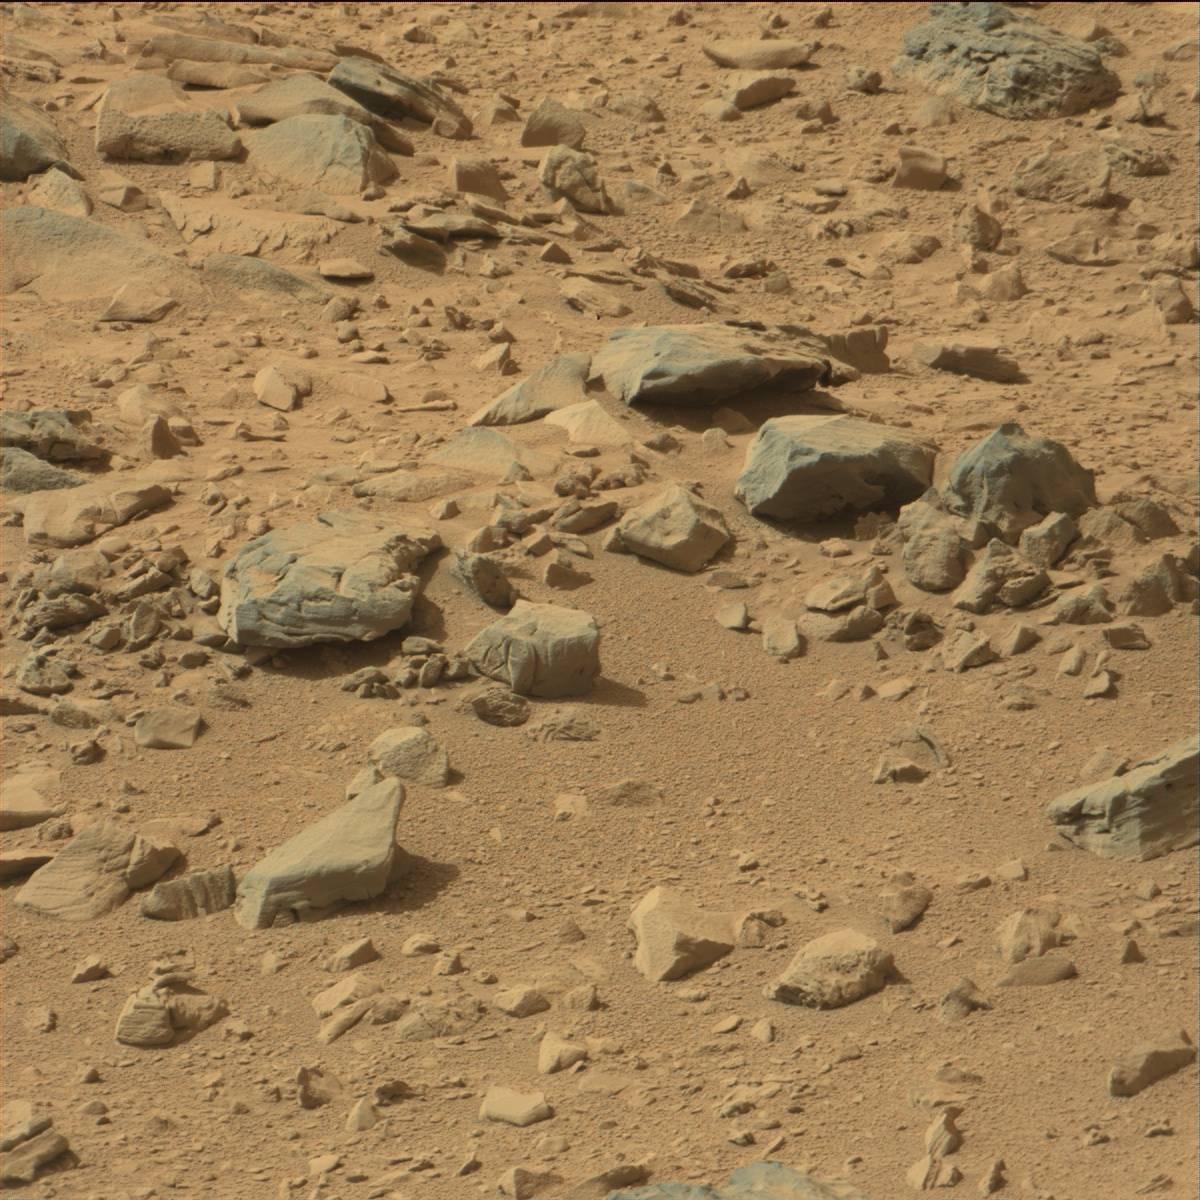
Terrain classes present: Bedrock, Rock, Sand / Soil